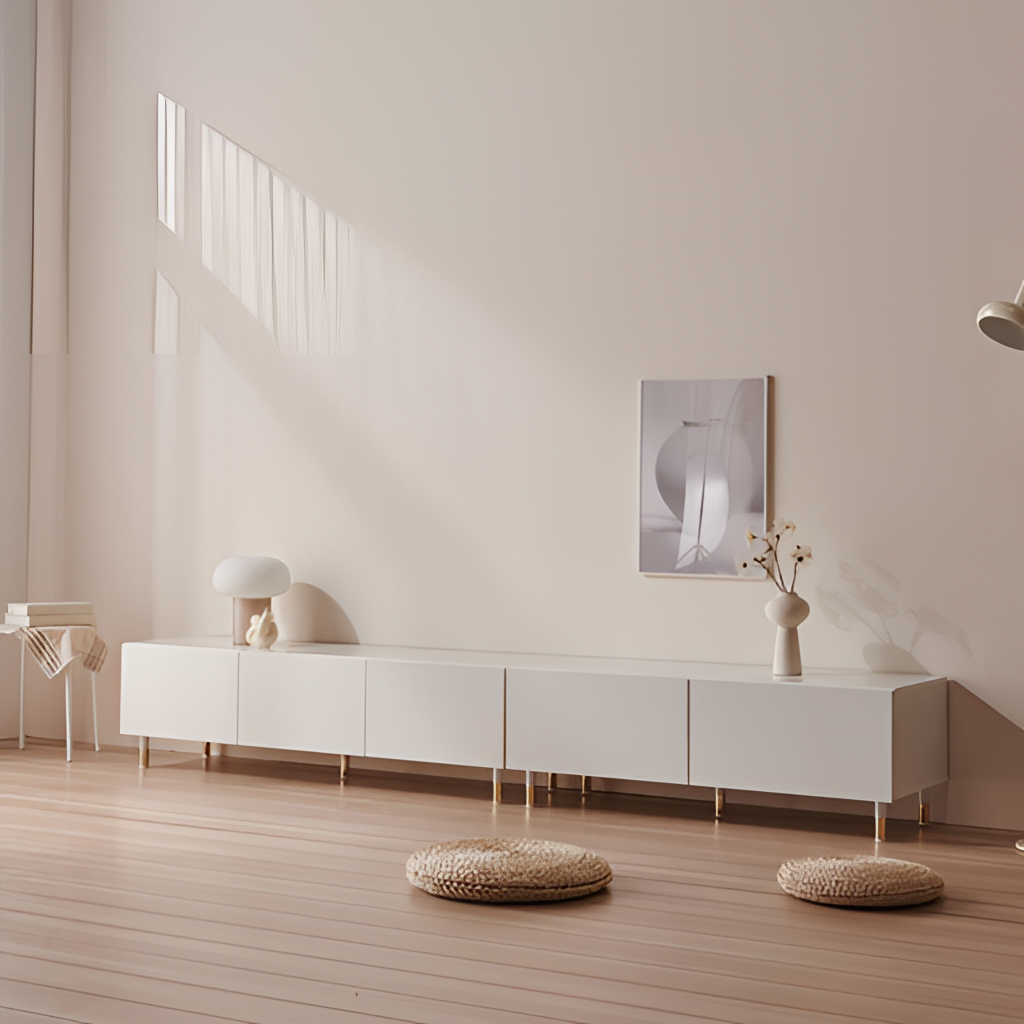
living room, white wood console table, paint wallpaper, with solid pattern, minimalist, wood flooring, with plank pattern